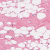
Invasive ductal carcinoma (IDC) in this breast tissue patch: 0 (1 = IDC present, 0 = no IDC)